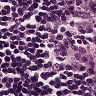
Metastatic tissue present: no